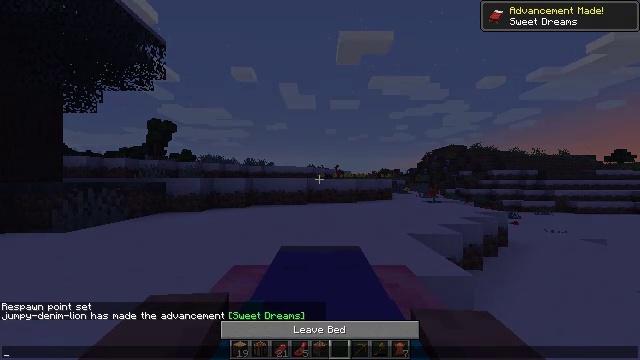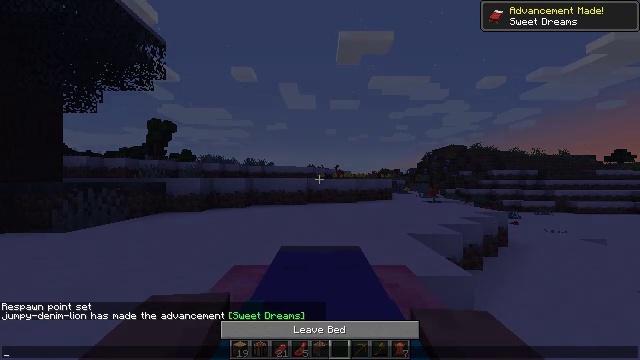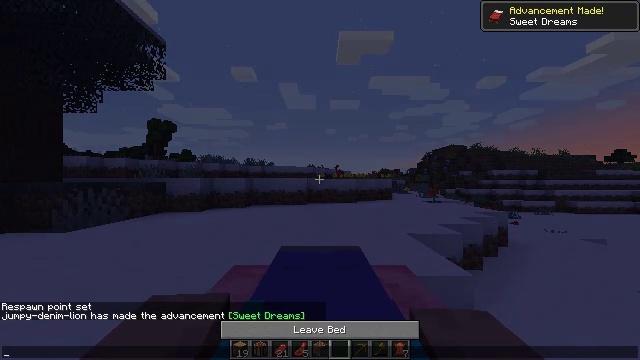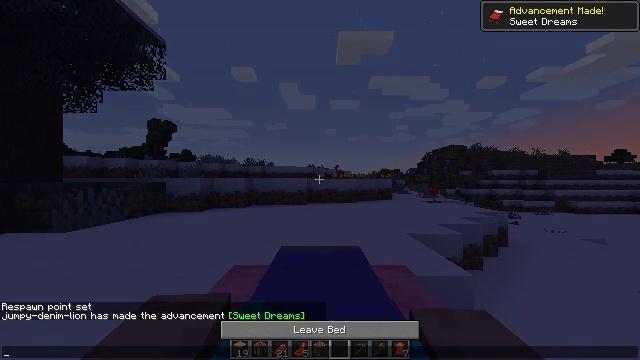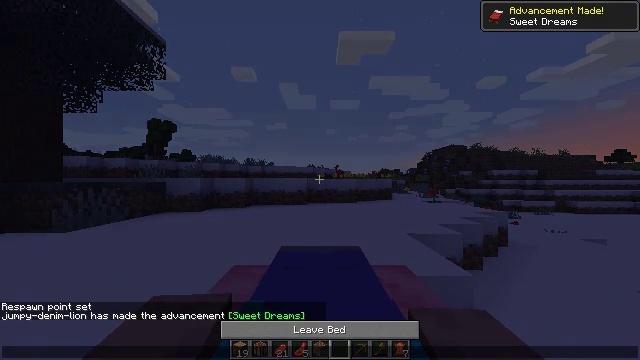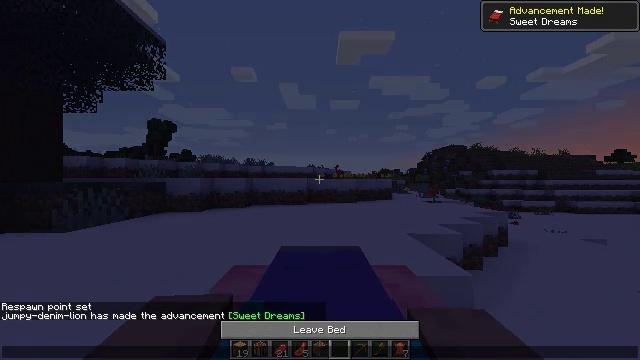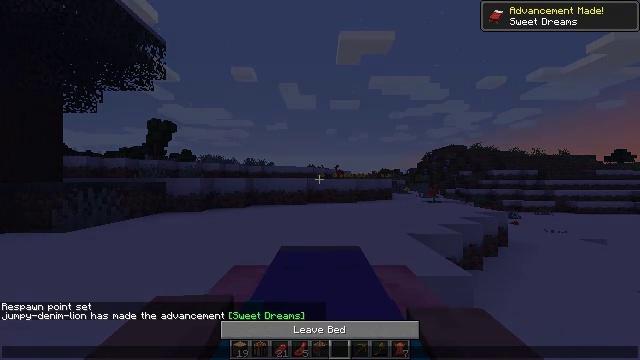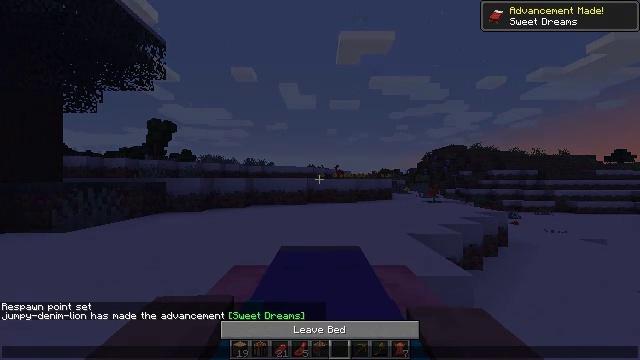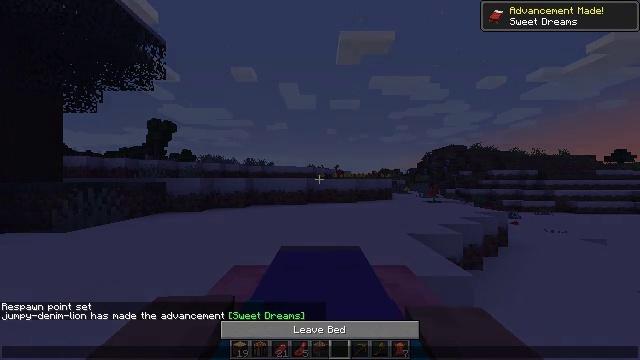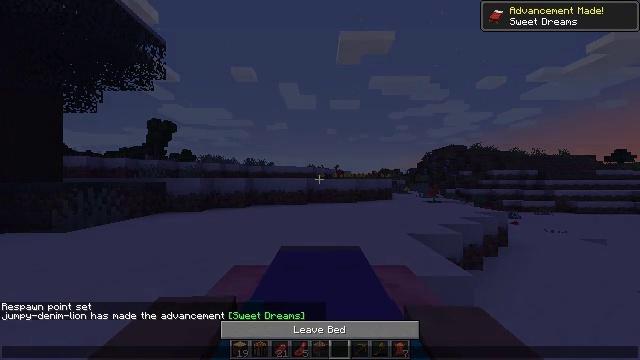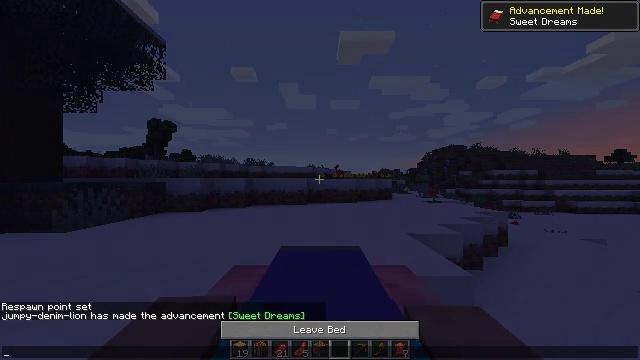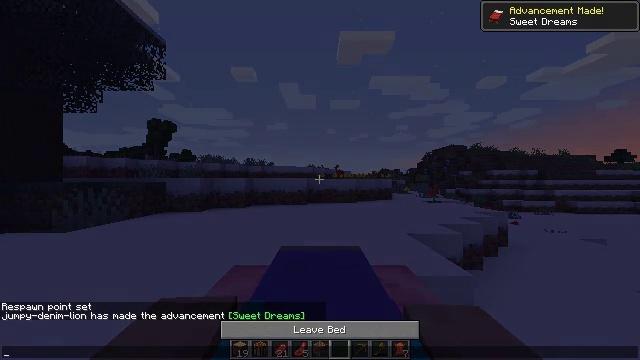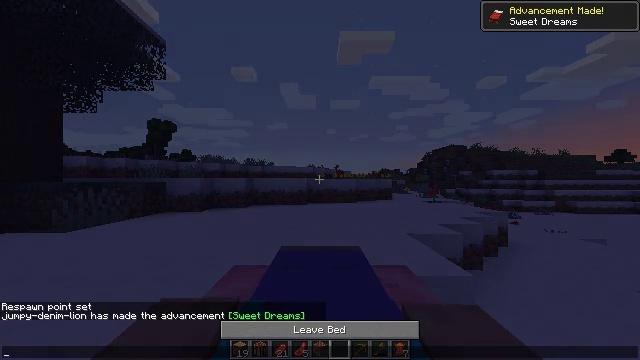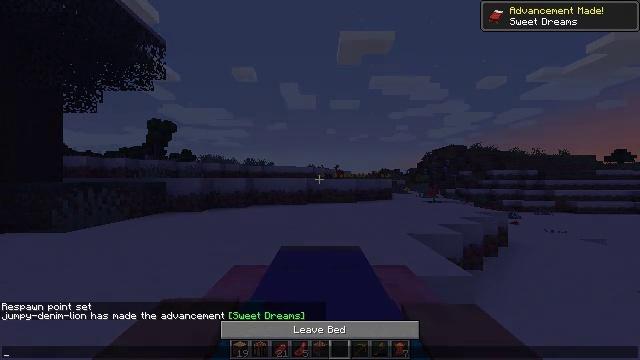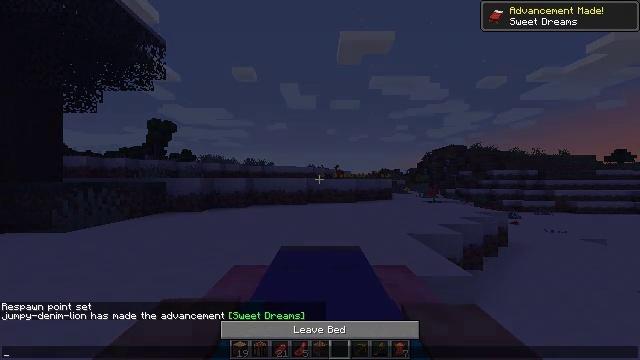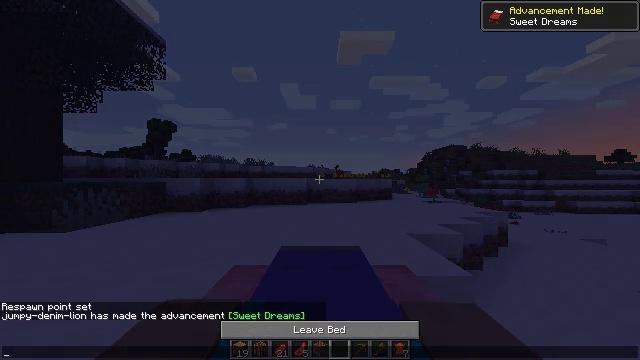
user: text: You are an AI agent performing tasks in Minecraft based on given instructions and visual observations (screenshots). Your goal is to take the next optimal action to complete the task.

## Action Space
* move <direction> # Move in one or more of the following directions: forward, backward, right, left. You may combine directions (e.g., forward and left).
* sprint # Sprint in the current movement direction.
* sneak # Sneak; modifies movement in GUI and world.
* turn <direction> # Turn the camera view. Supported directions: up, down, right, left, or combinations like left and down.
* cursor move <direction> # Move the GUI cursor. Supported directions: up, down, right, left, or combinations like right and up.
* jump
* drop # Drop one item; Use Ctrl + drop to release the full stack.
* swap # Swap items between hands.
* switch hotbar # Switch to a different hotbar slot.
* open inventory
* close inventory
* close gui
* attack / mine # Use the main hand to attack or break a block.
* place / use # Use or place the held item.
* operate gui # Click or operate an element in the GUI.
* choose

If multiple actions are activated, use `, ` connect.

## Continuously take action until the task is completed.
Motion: motion action
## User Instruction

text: Break the pink bed to collect it.
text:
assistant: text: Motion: no_op
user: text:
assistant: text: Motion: no_op
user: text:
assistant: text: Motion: no_op
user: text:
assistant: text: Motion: no_op
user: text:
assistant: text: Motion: no_op
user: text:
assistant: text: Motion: no_op
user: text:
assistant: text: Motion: no_op
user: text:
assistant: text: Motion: no_op
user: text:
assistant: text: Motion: no_op
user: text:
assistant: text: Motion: no_op
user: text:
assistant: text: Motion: no_op
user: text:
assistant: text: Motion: no_op
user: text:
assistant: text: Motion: no_op
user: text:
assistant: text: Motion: no_op
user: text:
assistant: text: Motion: no_op
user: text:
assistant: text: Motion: no_op
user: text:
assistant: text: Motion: no_op
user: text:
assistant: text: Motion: no_op
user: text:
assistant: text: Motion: no_op
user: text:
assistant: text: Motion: no_op
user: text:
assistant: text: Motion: no_op
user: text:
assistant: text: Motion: no_op
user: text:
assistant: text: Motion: no_op
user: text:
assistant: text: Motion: no_op
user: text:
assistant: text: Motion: no_op
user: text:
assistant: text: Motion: no_op
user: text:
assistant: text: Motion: no_op
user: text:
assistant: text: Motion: no_op
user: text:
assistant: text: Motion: no_op
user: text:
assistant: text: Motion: no_op